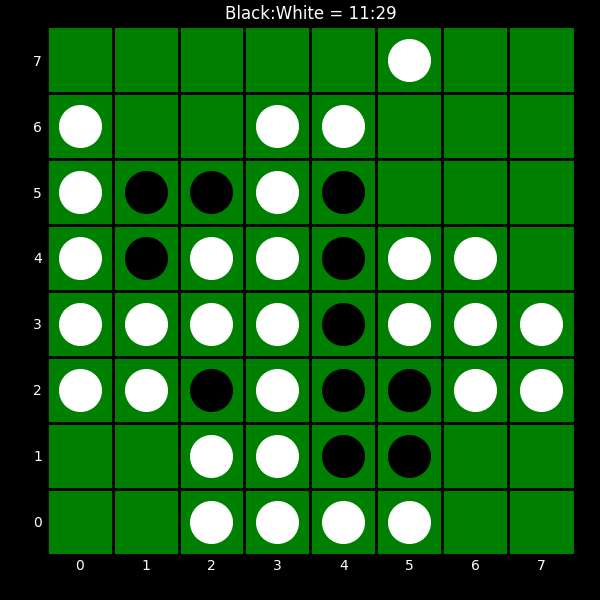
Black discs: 11
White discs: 29